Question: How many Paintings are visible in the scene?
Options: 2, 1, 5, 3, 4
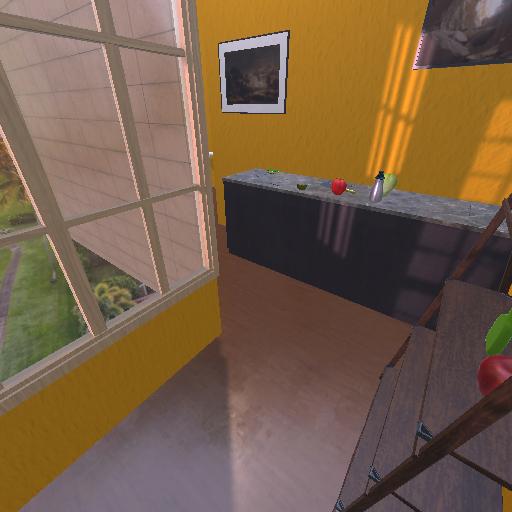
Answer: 2